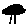
Label: tree